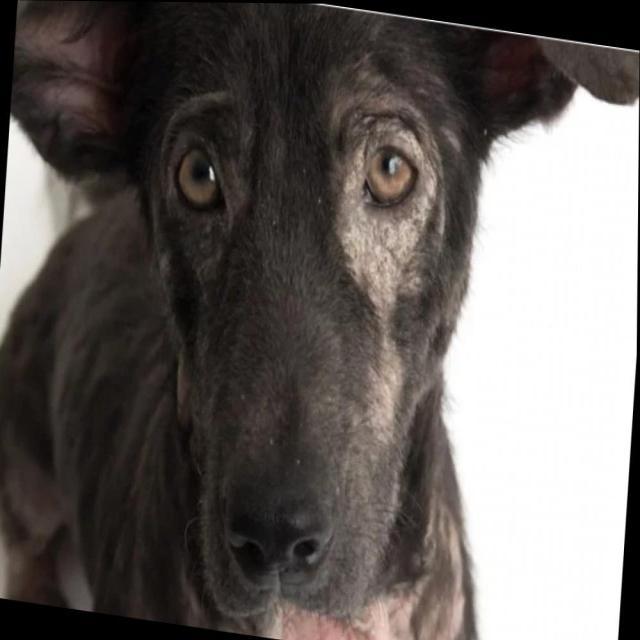
Canine ringworm (Dermatophytosis) — fungal infection caused by Microsporum or Trichophyton. Presents with circular alopecia, scaling, crusting, and broken hairs.